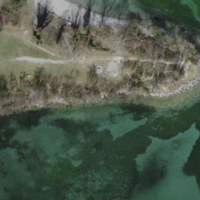
EUNIS habitat code: 14
Species observed at this site:
Phoenicurus ochruros
Sorbus aucuparia
Milvus migrans